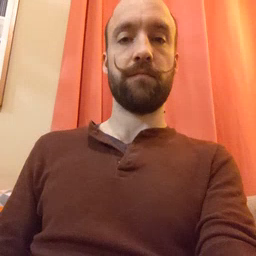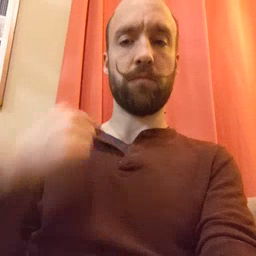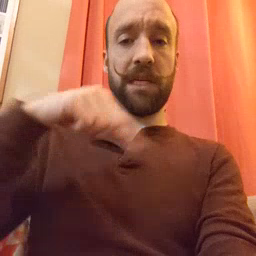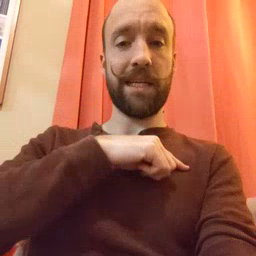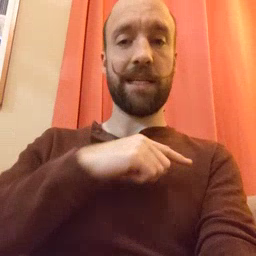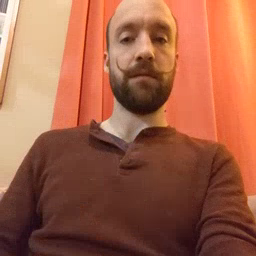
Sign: weus